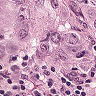
Metastatic tissue present: yes